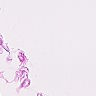
Metastatic tissue present: no